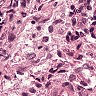
Metastatic tissue present: no